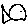
Label: fish